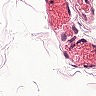
Metastatic tissue present: no